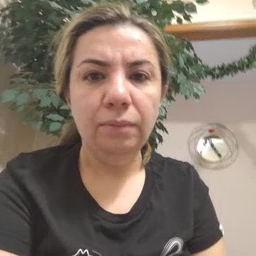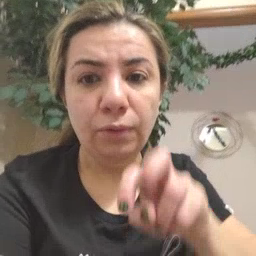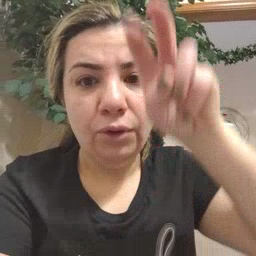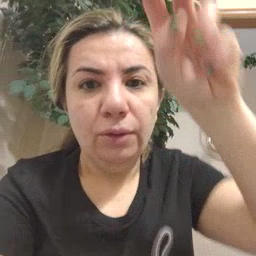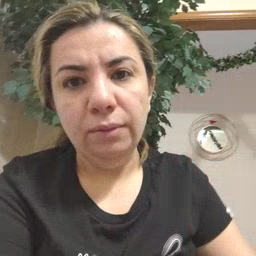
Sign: stairs